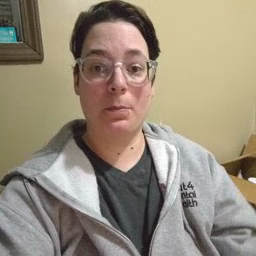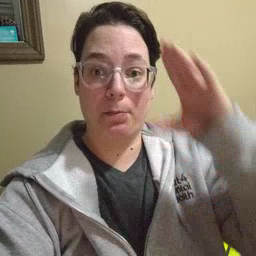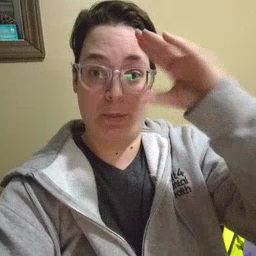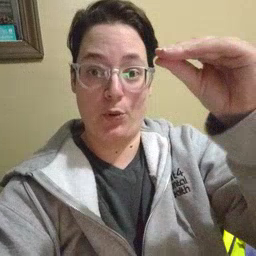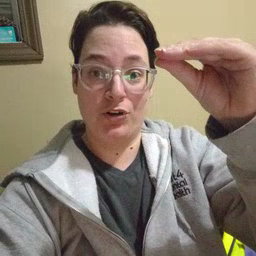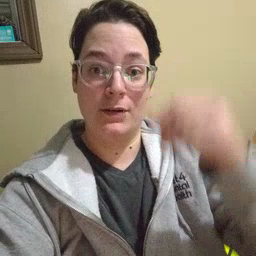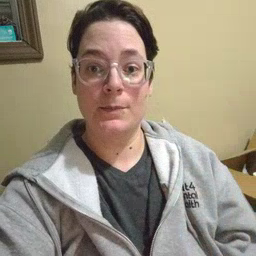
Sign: boy